Question: I can't figure out why that code leads to app crash.
AppDelegate.h
'''
- (BOOL)application:(UIApplication *)application didFinishLaunchingWithOptions:(NSDictionary *)launchOptions
{
self.window = [[[UIWindow alloc] initWithFrame:[[UIScreen mainScreen] bounds]] autorelease];
self.rootViewController = [[[RootViewController alloc]init]autorelease];
[self.window setRootViewController:self.rootViewController];
self.window.backgroundColor = [UIColor whiteColor];
[self.window makeKeyAndVisible];
return YES;
}
'''
Here is RootViewController.m code
'''
-(void)loadView
{
UIView *view = [[UIView alloc]initWithFrame:CGRectMake(10, 10, 10, 10)];
[view setBackgroundColor:[UIColor lightGrayColor]];
[self.view addSubview:view];
[view release];
}
'''
I get that message in the debugger
'''
Unable to restore previously selected frame.
'''

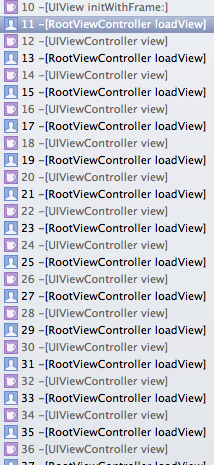
Answer: 'loadView' is supposed to the view. It is called when 'self.view' is nil. Now you're calling '[self.view addSubview:view];' UIKit calls 'loadView', and that creates an infinite recursion. You're supposed to do 'self.view = view;' here.